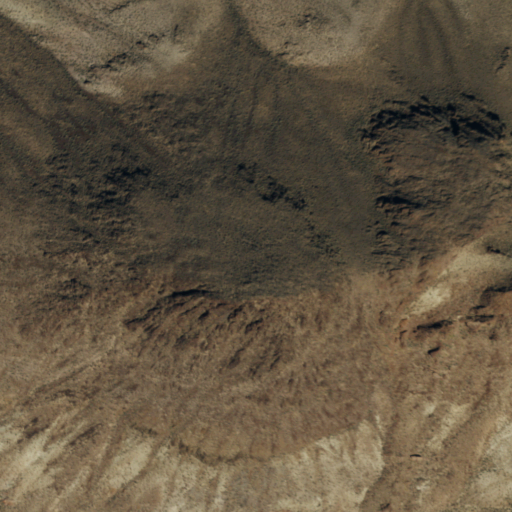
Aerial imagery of mountain in Nevada named Black Butte containing only shrub